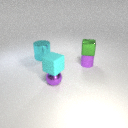
large cyan metal cylinder to the left of small purple metal sphere